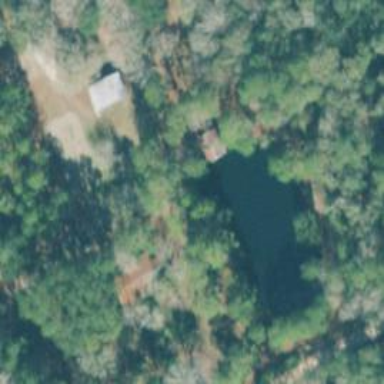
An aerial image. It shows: Pond surrounded by natural water.